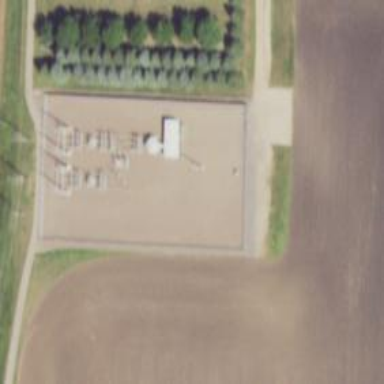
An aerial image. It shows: Minor distribution power substation for utility power.